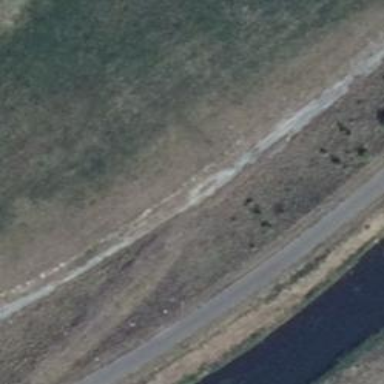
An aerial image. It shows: Grass track with grade4 surface.